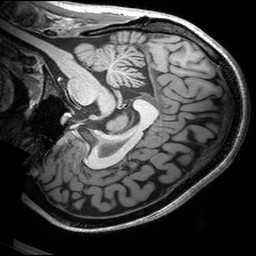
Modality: T1w
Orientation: sagittal
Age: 22
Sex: female
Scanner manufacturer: siemens
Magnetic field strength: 3 T
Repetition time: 2.53 s
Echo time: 0.00299 s